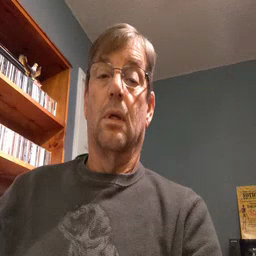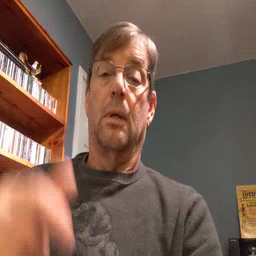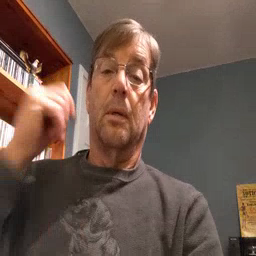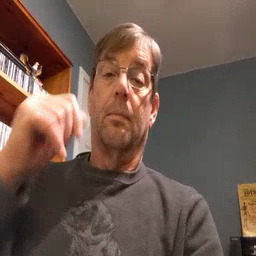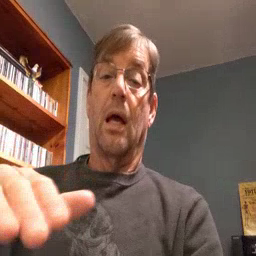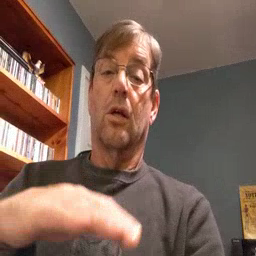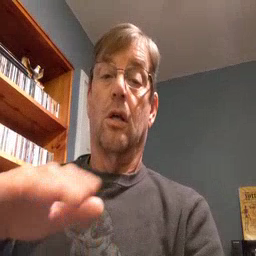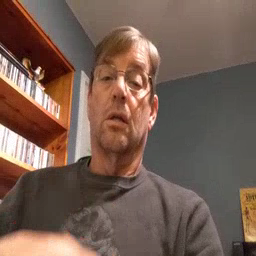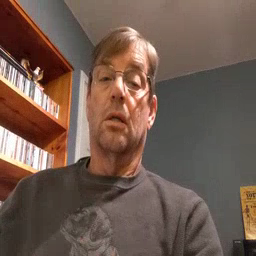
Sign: backyard